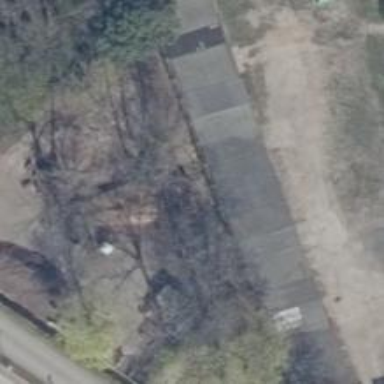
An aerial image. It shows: Group of garages.